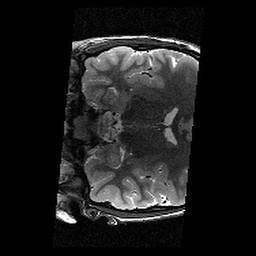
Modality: T2w
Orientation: coronal
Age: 12
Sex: female
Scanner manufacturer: siemens
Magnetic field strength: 3 T
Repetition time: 9.23 s
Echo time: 0.067 s